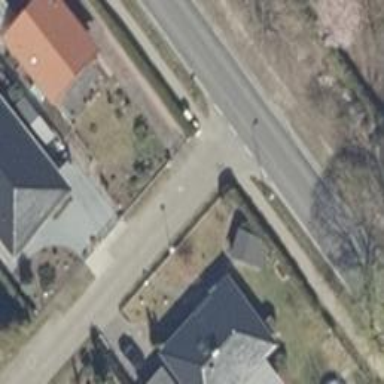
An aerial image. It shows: Road with "give way" sign.